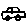
Label: car